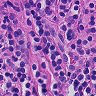
Metastatic tissue present: no